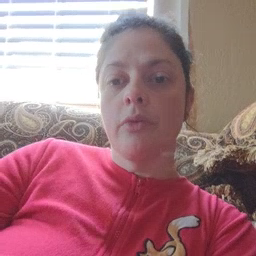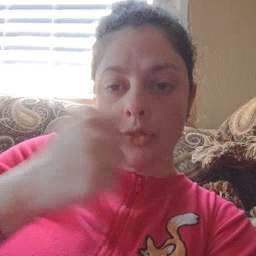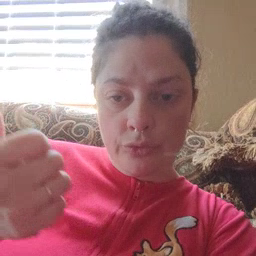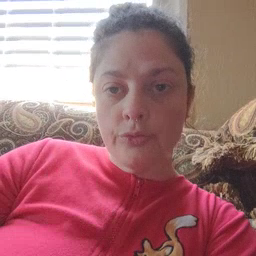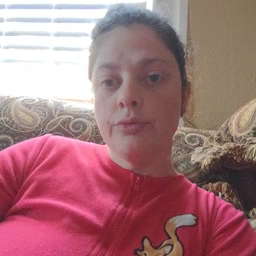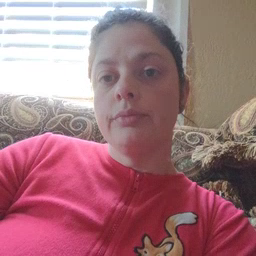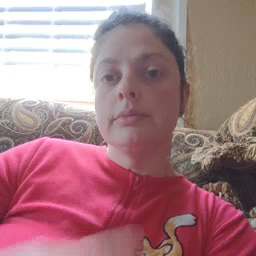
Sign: another